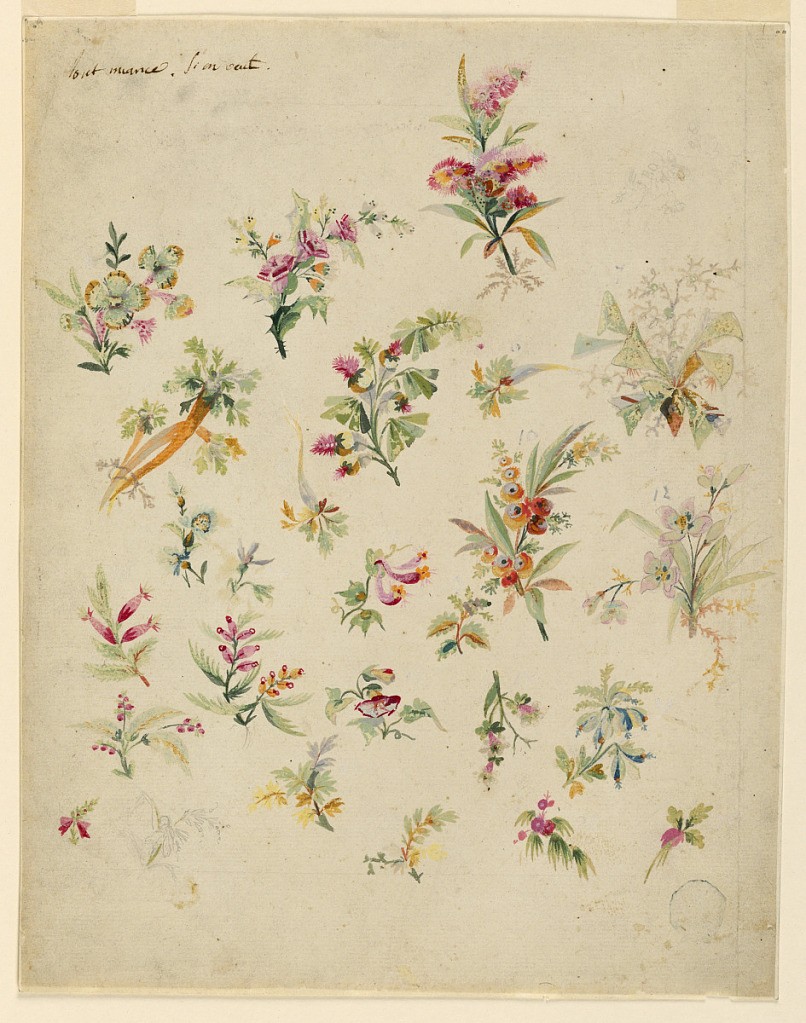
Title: Design for Embroidered Floral Motifs of the "Fabrique de St. Ruf"
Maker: Fabrique de Saint Ruf, Lyon, France
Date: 1785–1795
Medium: Graphite, brush and gouache on paper
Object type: Drawing
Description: Top row: three flower boughs, numbered "1 to 3", white. A rough graphite sketch of a fourth one is at right. Second row: a bunch of carrots, a flower bough, a turnip plant, a fantastical plant, numbered "4to 7". Between "4" and "5" shown: "8", a turnip plant. Third row: "9", and a small flower bough crossed yb another one, two small flower boughs, 14 and 11 respectively, a leaf bough, "13", two bunches of flowers, "10" and "12". Fourth row: flower boughs, numbered "15" to "19". Fifth row: a bushy bough "24", two leaf boughs, "23" and "22", a bough with buds and leaves, "21", leaf boughs "20". Bottom row: a small bough and an unfinished one. Written in ink, top left: "tout menace, si en veut."